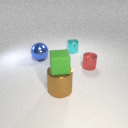
large brown metal cylinder in front of small cyan metal cylinder